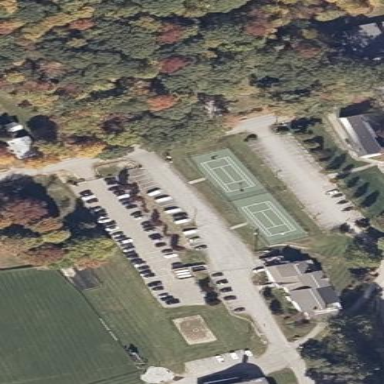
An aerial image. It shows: Tennis court in leisure pitch.